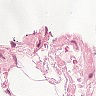
Metastatic tissue present: no